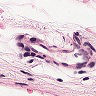
Metastatic tissue present: no